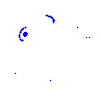
Particle: electron